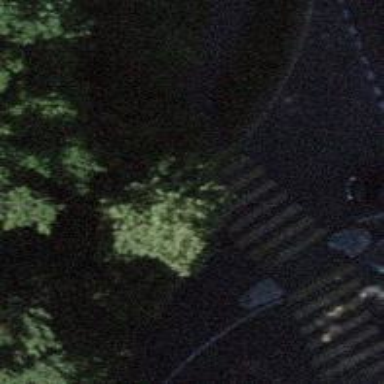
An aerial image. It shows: Kerb barrier.